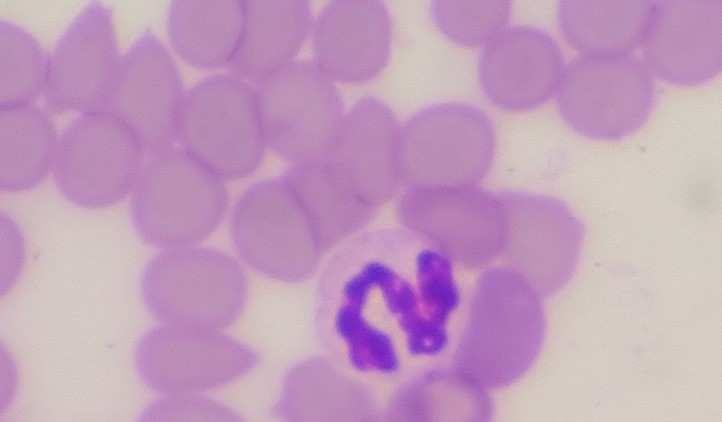
White blood cell type: Neutrophil